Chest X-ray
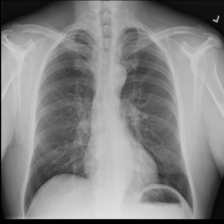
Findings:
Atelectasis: negative
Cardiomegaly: negative
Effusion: negative
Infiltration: negative
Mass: negative
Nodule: negative
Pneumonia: negative
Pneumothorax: negative
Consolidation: negative
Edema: negative
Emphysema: negative
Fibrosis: negative
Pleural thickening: negative
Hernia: negative